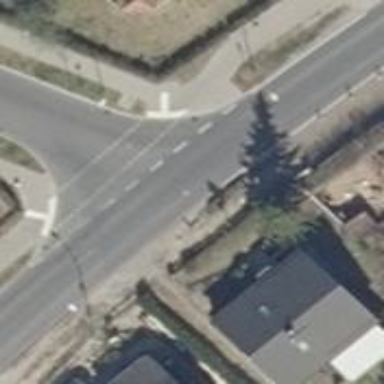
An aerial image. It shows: Tertiary road with asphalt surface. The road has separate sidewalks on both sides.